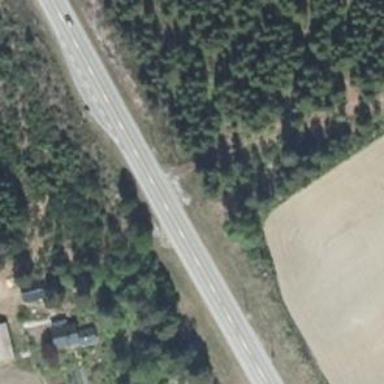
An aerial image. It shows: Asphalt road designated as trunk highway.